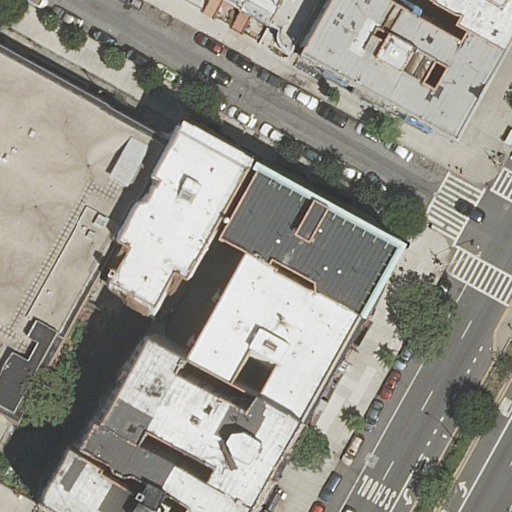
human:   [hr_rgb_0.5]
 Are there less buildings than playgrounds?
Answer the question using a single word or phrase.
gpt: no

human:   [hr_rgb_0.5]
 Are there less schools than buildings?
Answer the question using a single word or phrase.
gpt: yes

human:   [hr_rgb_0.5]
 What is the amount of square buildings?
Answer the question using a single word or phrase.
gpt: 0

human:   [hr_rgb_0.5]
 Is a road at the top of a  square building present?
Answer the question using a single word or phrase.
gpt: no

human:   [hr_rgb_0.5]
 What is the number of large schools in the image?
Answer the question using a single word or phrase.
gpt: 1

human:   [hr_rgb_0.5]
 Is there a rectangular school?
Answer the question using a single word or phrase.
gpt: yes

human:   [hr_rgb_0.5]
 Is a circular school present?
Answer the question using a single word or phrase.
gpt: no

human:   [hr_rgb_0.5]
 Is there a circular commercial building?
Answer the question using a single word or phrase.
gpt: no

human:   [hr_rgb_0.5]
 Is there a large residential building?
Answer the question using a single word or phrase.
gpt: yes

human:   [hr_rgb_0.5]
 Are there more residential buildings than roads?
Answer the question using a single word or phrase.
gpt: yes

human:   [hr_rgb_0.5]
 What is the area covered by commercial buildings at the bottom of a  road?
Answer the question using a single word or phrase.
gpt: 0m2

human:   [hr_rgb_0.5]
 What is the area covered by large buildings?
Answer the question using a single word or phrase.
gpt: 5471m2

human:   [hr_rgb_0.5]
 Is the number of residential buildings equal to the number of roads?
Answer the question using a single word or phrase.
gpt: no

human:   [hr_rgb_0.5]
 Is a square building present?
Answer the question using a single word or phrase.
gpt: no

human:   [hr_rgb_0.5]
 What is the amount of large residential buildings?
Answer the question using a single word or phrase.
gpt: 3

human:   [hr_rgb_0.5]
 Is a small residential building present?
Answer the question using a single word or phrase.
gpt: yes

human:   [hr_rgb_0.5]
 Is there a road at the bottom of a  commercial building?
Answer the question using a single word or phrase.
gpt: no

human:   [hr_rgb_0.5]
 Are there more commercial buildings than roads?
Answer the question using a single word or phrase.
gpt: no

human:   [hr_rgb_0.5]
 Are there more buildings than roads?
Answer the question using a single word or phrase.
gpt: yes

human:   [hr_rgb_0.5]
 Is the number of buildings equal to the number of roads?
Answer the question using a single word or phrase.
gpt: no

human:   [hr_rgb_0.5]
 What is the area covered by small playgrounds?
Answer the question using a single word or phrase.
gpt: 0m2

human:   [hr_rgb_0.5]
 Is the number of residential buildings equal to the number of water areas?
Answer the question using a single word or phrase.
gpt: no

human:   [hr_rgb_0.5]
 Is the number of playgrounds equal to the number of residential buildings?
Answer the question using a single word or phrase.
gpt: no

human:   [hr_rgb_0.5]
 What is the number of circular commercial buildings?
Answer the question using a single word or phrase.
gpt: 0

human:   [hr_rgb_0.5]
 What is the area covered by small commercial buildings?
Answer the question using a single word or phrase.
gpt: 0m2

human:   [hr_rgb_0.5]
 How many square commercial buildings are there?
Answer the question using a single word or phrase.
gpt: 0

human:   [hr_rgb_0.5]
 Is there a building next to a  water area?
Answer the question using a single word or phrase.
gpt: no

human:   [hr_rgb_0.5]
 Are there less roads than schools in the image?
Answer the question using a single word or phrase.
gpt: no

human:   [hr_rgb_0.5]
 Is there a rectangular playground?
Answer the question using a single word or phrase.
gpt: yes

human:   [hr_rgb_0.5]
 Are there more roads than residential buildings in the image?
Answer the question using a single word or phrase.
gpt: no

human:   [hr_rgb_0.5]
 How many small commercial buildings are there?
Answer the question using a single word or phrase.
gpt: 0

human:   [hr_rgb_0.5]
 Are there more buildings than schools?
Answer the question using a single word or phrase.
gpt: yes

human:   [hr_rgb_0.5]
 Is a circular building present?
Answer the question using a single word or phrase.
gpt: no

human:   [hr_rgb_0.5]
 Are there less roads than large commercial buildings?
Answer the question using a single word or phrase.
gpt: no

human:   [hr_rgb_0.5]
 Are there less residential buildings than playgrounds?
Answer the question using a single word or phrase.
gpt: no

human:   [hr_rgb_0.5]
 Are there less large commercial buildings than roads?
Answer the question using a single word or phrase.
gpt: yes